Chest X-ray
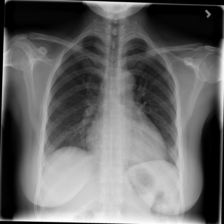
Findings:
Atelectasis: negative
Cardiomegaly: negative
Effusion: negative
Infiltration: negative
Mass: negative
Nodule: negative
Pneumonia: negative
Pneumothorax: negative
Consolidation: negative
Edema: negative
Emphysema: negative
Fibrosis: negative
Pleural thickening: negative
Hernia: negative